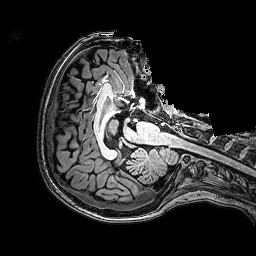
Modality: T1w
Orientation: axial
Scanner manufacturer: philips
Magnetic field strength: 3 T
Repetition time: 0.0096 s
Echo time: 0.0046 s